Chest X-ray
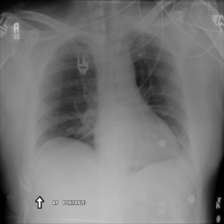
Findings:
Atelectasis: negative
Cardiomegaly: negative
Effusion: negative
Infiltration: negative
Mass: negative
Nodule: negative
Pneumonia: negative
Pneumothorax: negative
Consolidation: negative
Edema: negative
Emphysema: negative
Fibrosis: negative
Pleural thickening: negative
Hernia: negative